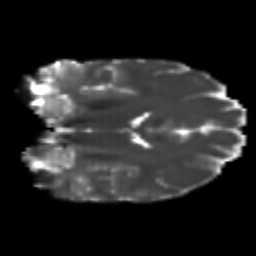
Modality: T2w
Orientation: coronal
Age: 24
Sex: female
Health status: healthy
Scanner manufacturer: philips
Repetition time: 7.385 s
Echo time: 0.08599 s